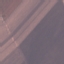
Land use / land cover class: AnnualCrop